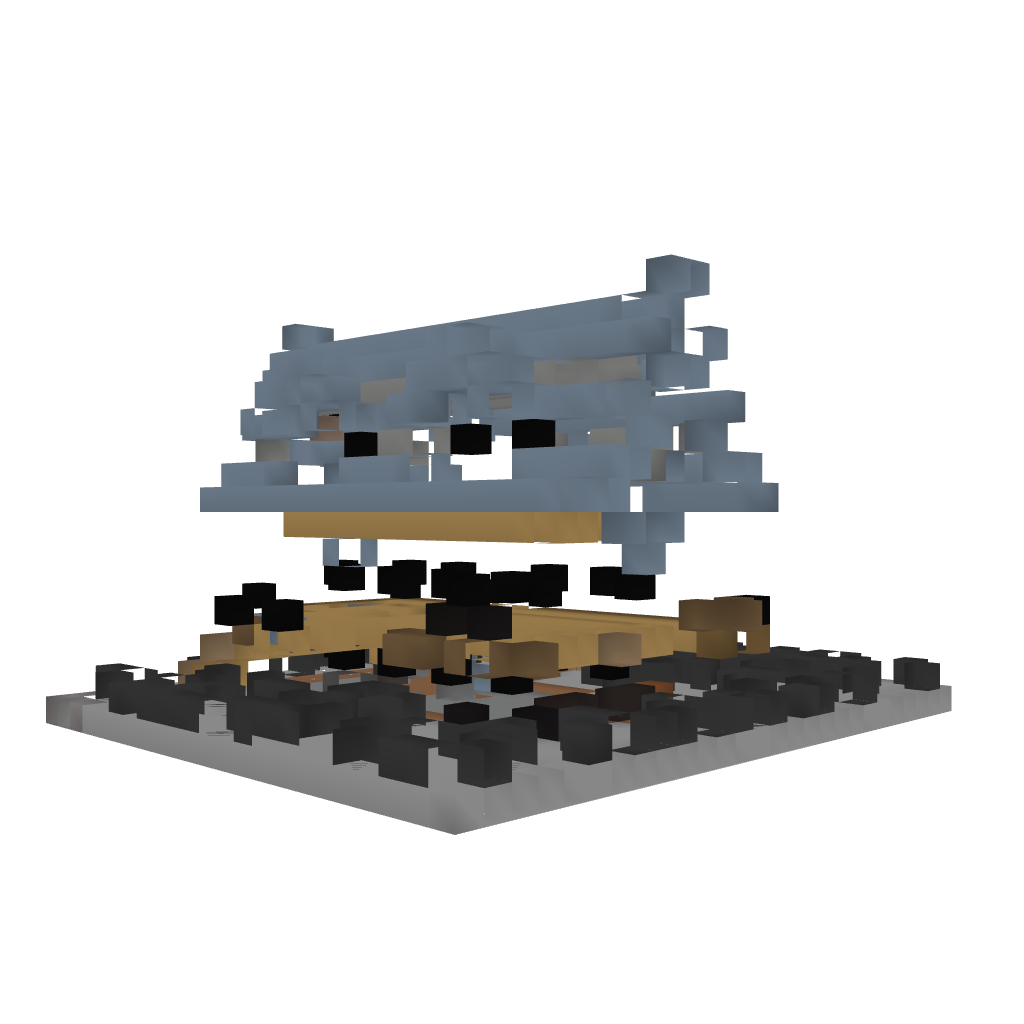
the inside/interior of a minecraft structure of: Medieval House #1 by iEdgy